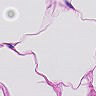
Metastatic tissue present: no